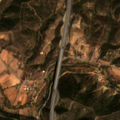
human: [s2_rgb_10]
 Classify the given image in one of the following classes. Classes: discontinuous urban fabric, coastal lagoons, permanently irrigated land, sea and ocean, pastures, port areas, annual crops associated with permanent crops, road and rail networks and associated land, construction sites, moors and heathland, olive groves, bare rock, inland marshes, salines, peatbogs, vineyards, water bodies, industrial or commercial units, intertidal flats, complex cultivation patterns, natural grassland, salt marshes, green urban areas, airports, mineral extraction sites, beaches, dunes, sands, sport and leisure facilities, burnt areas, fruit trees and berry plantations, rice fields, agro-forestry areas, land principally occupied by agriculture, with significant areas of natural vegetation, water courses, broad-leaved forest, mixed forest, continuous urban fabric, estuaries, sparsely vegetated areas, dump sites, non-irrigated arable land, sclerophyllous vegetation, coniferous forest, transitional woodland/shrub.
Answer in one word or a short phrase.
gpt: complex cultivation patterns, land principally occupied by agriculture, with significant areas of natural vegetation, broad-leaved forest, sclerophyllous vegetation, transitional woodland/shrub